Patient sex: M
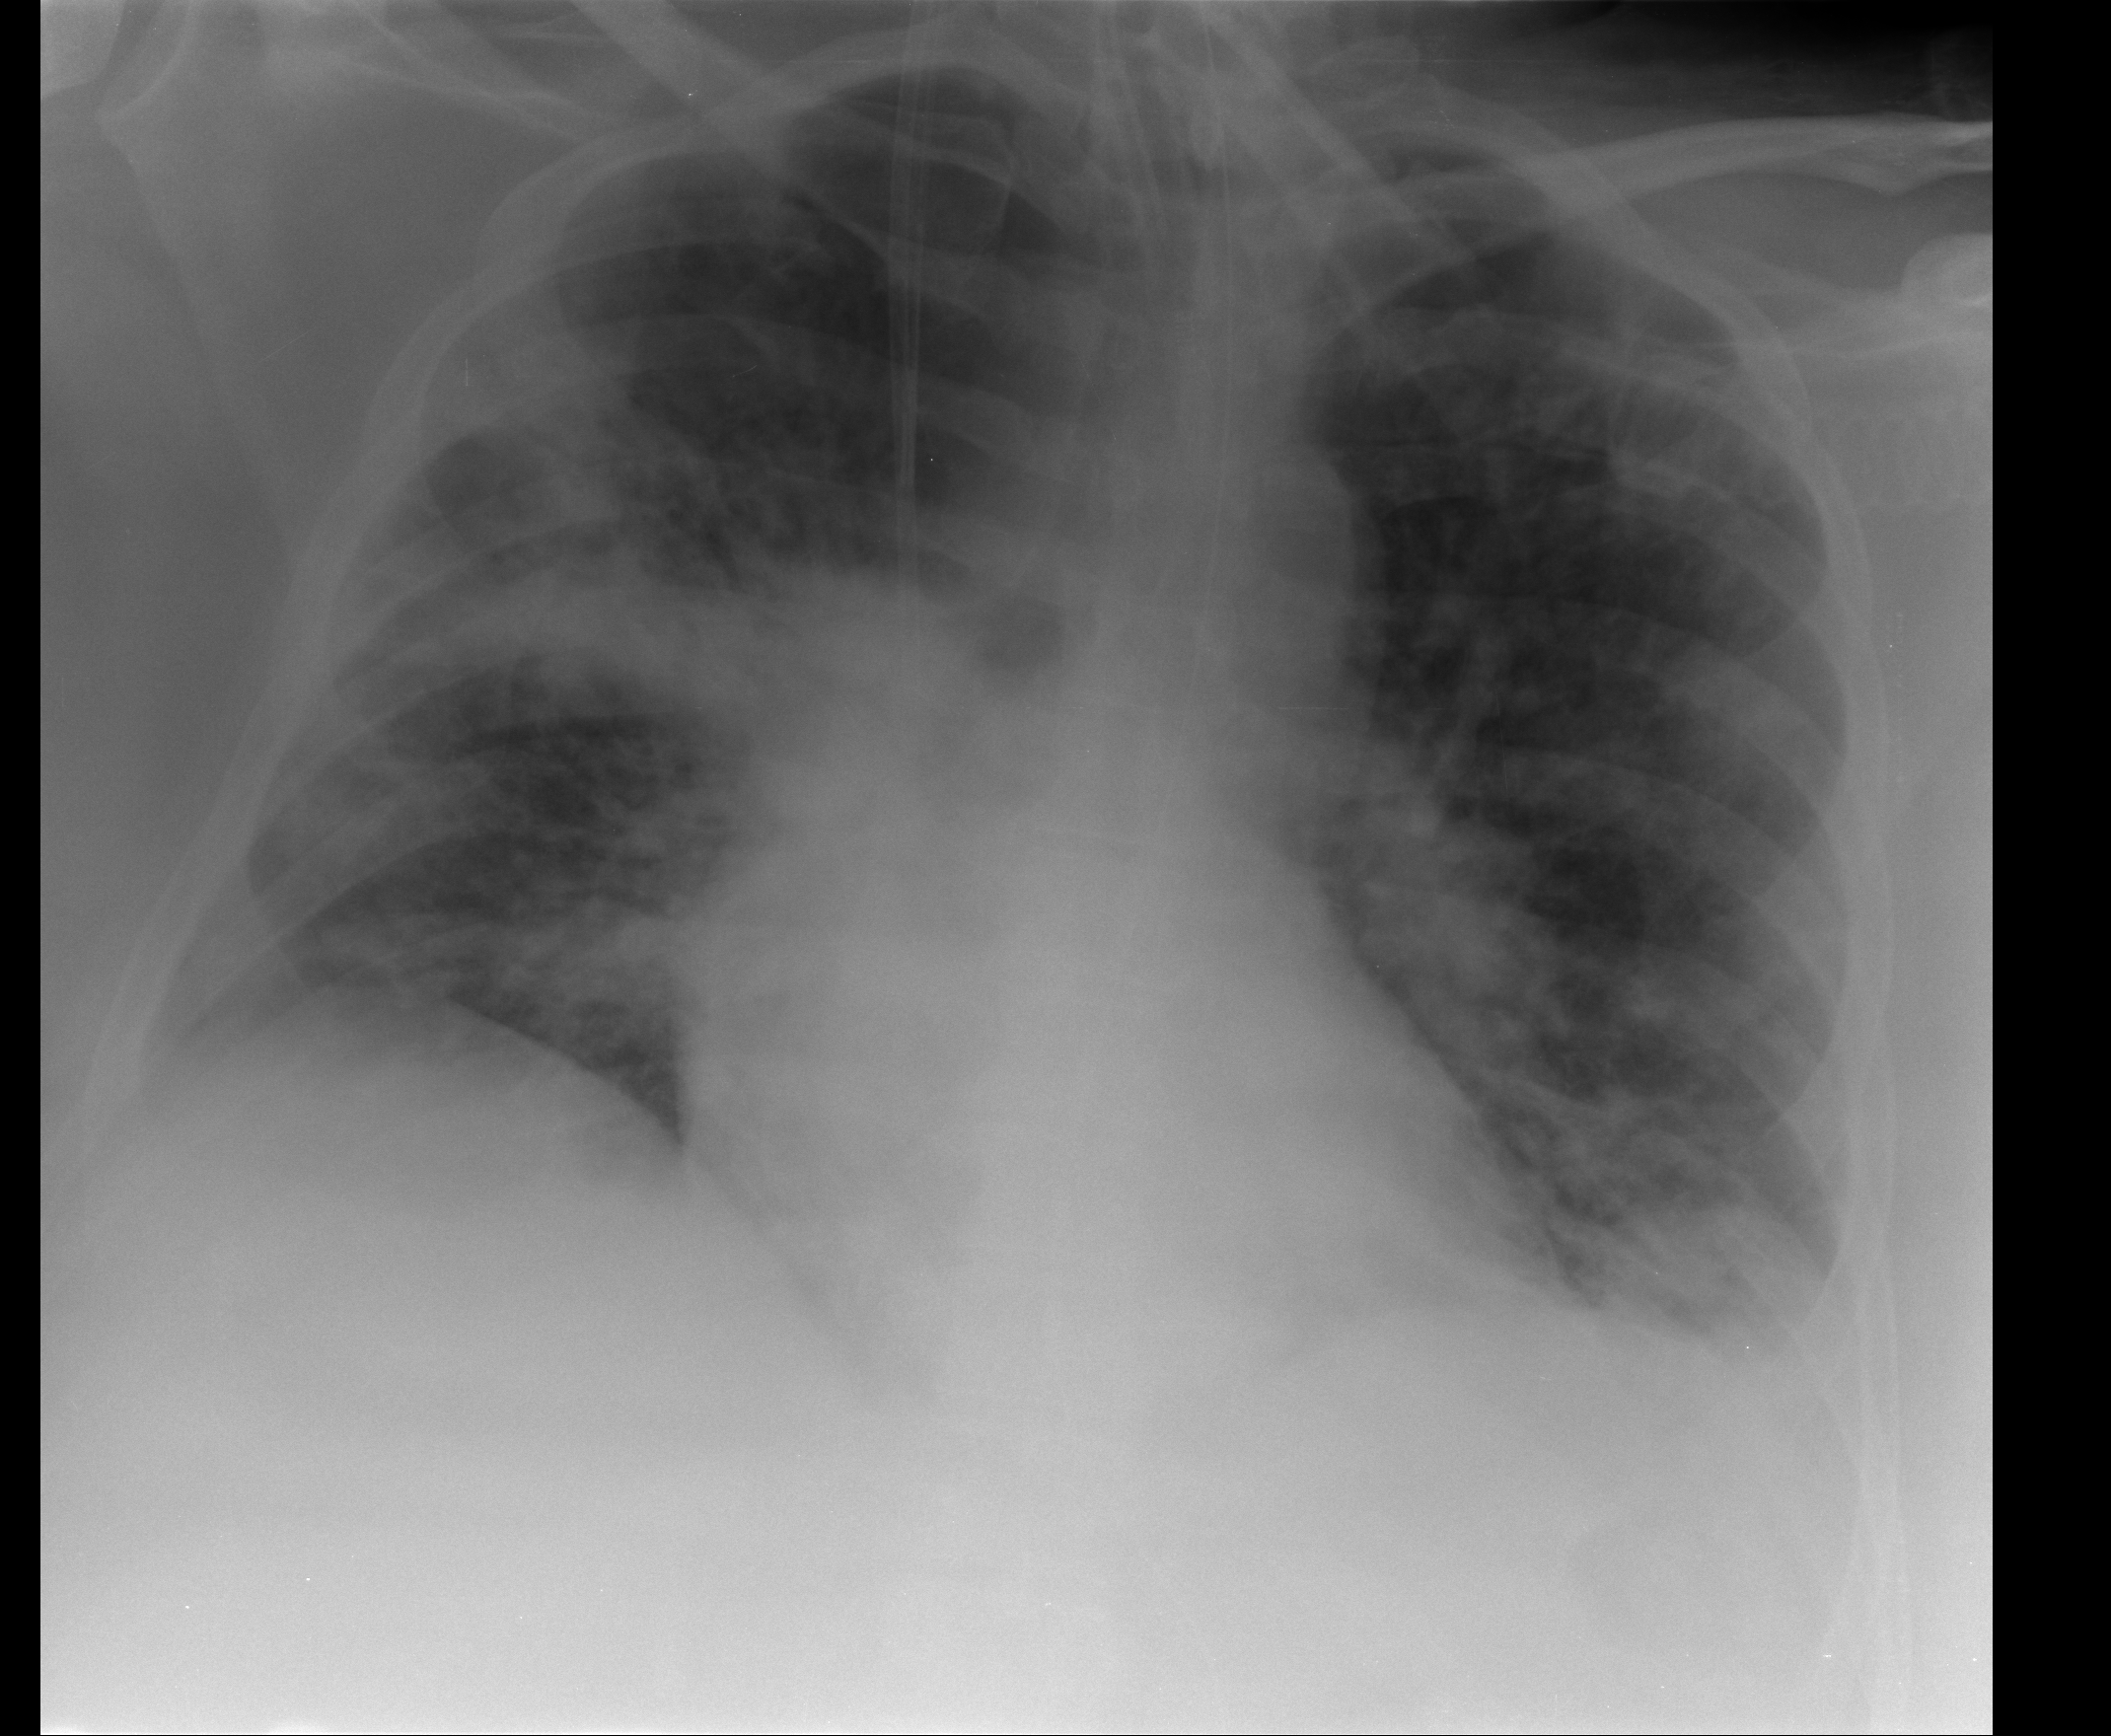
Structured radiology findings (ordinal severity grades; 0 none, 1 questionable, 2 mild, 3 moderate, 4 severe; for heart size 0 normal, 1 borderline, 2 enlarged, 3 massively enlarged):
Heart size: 0
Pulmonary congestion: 2
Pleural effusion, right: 3
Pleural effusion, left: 2
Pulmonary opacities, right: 3
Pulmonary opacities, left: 2
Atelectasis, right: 3
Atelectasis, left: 2